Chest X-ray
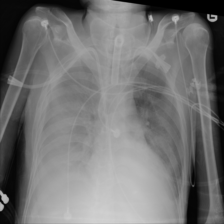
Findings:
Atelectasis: negative
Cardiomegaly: negative
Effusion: positive
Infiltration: positive
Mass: negative
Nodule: negative
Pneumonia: negative
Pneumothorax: negative
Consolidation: positive
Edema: negative
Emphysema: negative
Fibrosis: negative
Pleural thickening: negative
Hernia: negative